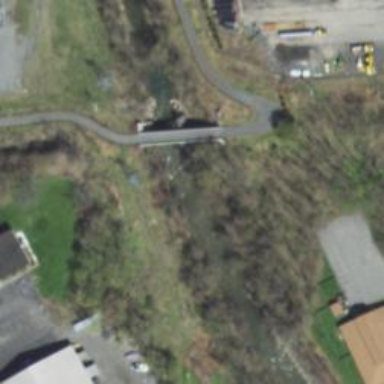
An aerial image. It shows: Abandoned footway road crossing over abandoned railway bridge.